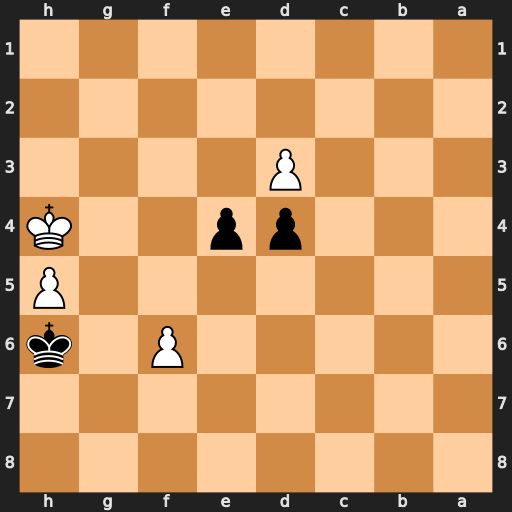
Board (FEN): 8/8/5P1k/7P/3pp2K/3P4/8/8
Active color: b
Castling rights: -
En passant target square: -
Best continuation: exd3 f7 Kg7 Kg3 d2 h6+ Kxf7 h7 Kg7 h8=Q+ Kxh8